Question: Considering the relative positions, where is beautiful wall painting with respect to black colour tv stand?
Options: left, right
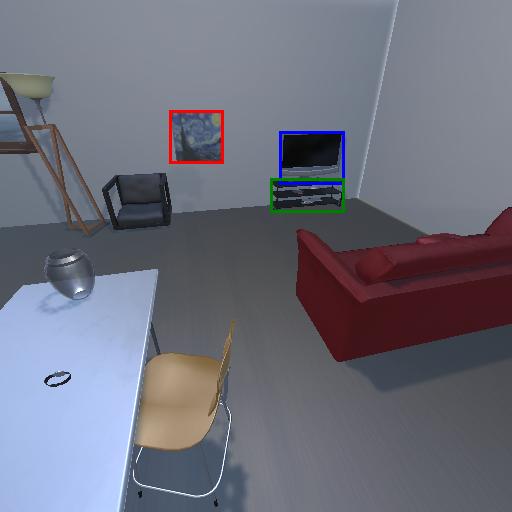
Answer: left